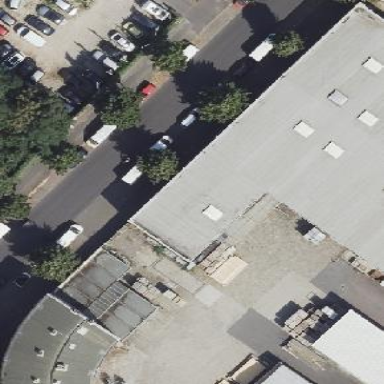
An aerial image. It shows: Street-side parking lot with sett surface.